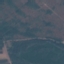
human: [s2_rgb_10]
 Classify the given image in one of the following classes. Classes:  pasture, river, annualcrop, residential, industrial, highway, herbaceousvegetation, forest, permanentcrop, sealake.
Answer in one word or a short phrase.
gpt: Pasture